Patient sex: M
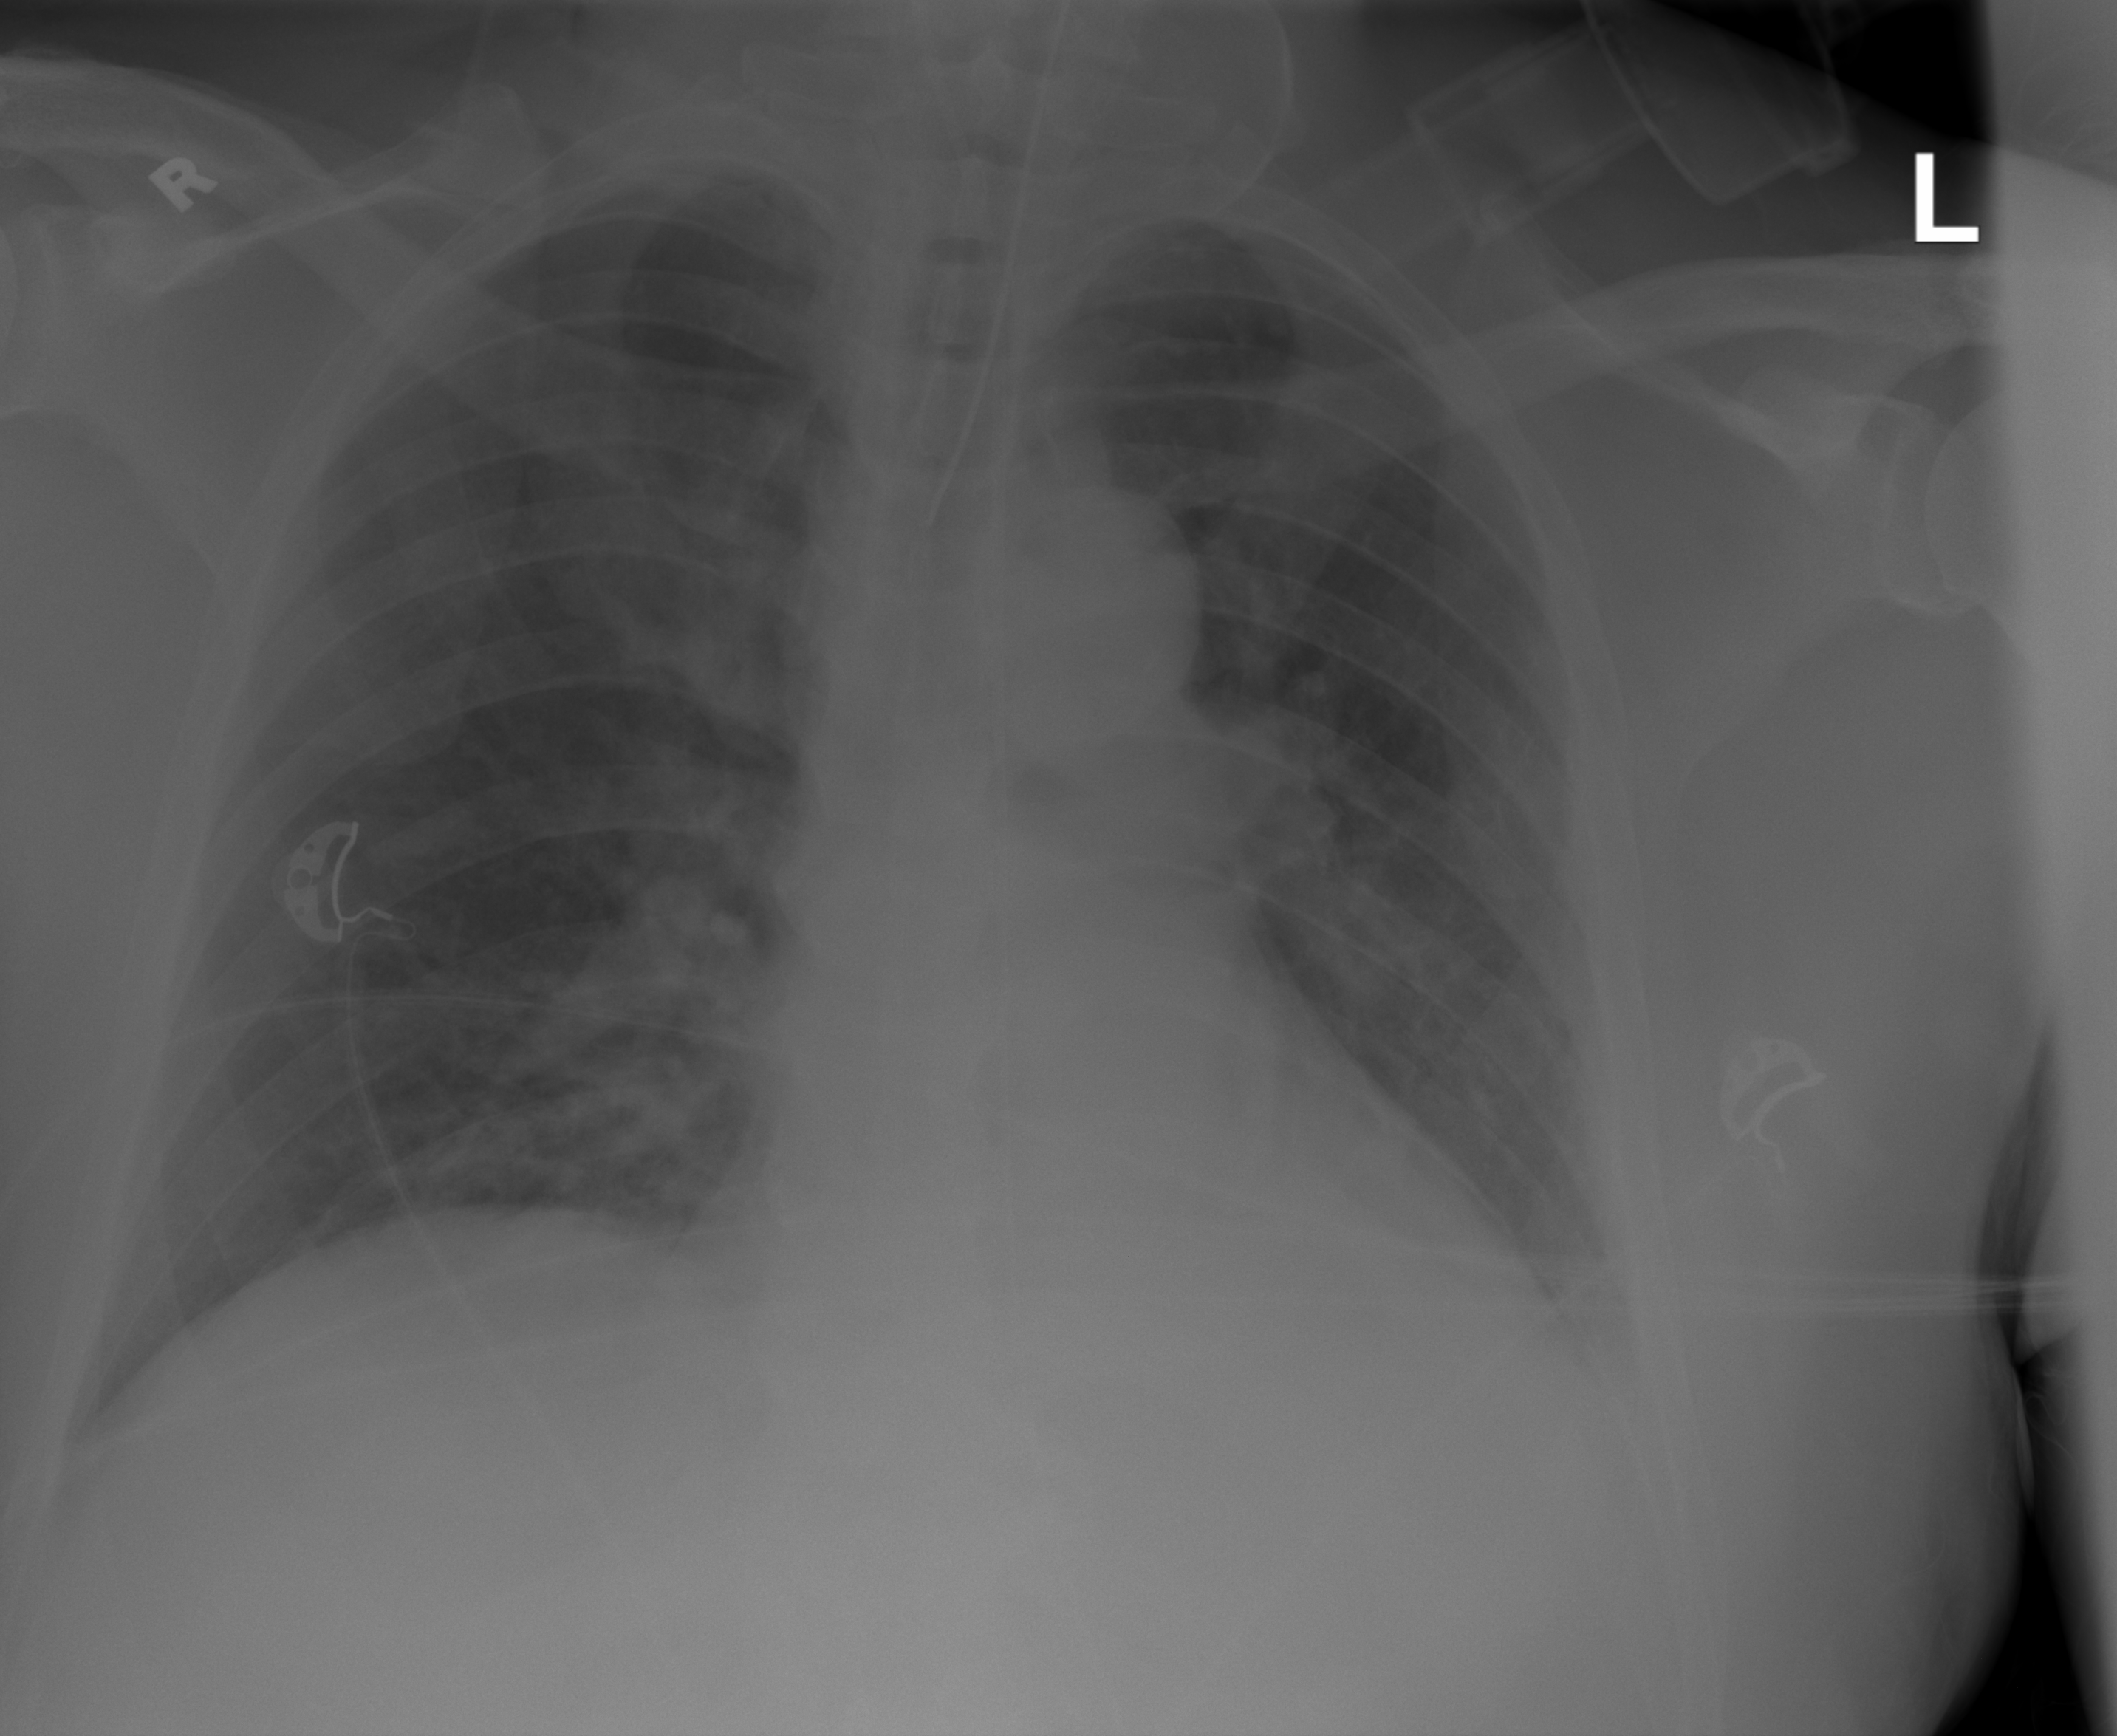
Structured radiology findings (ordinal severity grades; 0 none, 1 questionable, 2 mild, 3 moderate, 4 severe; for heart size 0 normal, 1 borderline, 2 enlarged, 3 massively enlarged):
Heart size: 0
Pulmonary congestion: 0
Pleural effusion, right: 0
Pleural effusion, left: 2
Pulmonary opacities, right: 2
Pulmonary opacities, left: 2
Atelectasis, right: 2
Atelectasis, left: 2